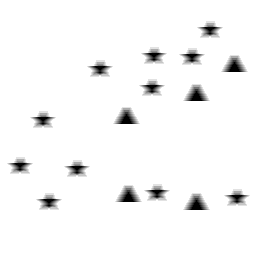
Squares: 0
Triangles: 5
Stars: 11
Total shapes: 16